Question: I'm trying to insert a launch image in my Xcode project.
I have created the image with Sketch 3 and exported in normal, @2x and @3x format, i have also checked the dimensions required for the launch images <URL> and they match, but apparently XCode doesn't want me to insert them, because keeps showing me this error for every image:

Are Sketch 3 sizes wrong? What should i do?
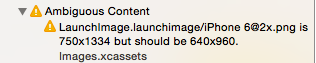
Answer: The size is correct - are you dragging it to the appropriate bucket on your images library? Also could be the space in the filename? Try dragging your images explicitly onto the proper spot in your launch image.
If you don't have a launch image yet on your Images.xcassets, you can right-click and select "New launch image", which will generate this: <URL>